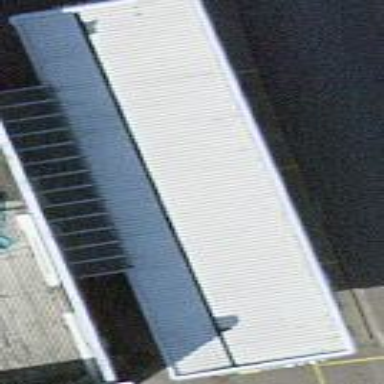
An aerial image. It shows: View of roof of building.